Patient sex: M
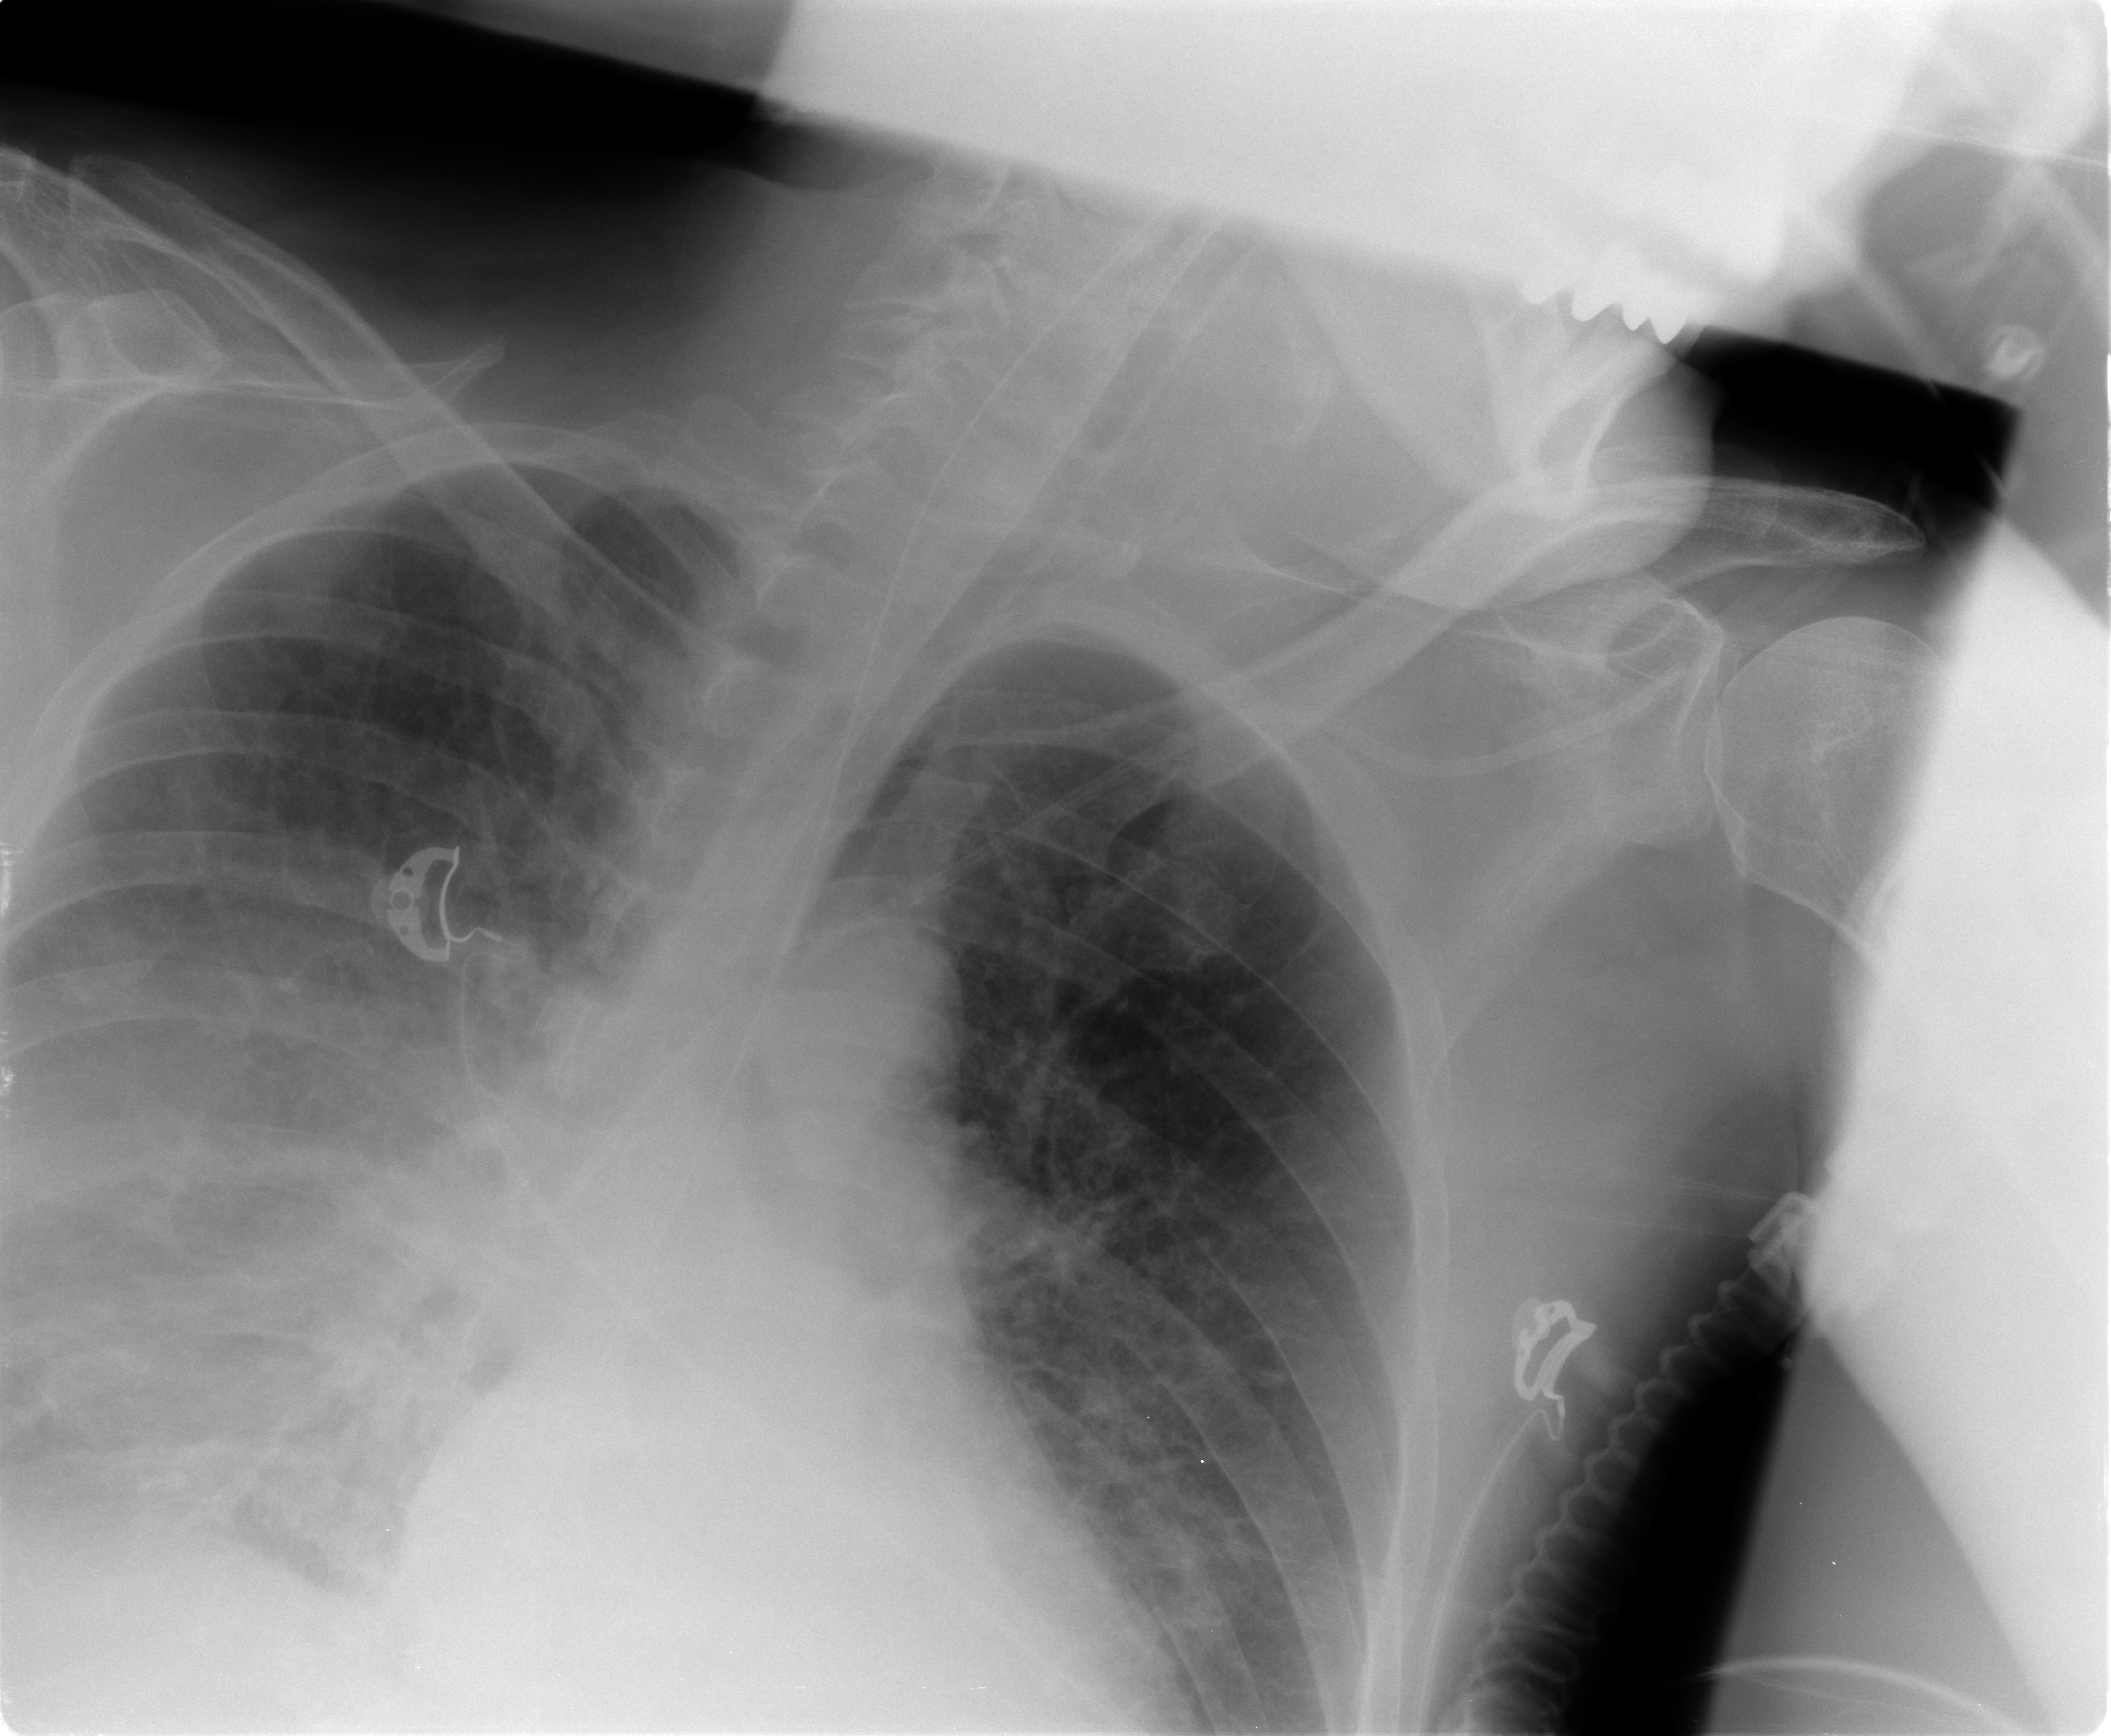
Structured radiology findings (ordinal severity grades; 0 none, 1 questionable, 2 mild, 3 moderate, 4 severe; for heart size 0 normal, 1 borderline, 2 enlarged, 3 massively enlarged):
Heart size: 0
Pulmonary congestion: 0
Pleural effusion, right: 3
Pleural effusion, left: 0
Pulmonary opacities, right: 1
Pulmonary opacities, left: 0
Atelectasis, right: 2
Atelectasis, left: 0